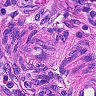
Metastatic tissue present: yes